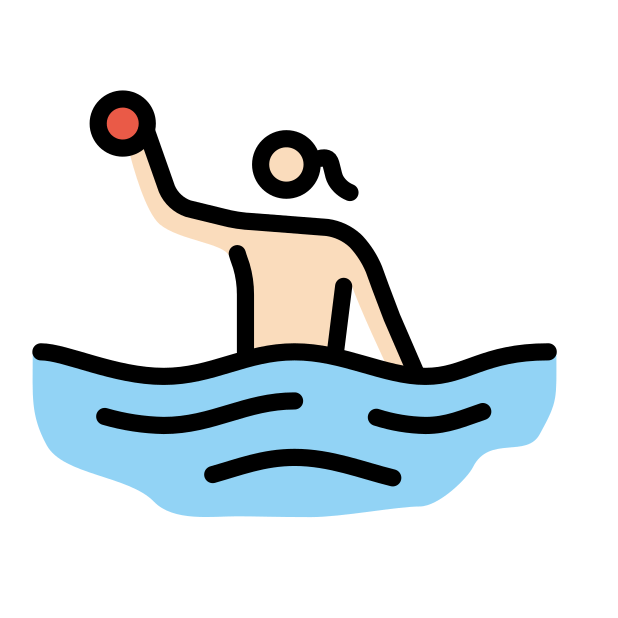
woman playing water polo: light skin tone